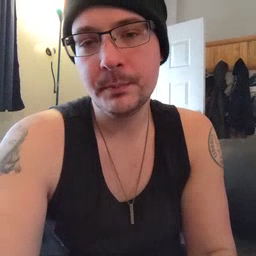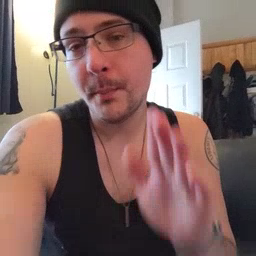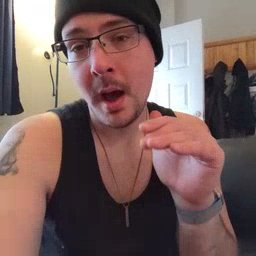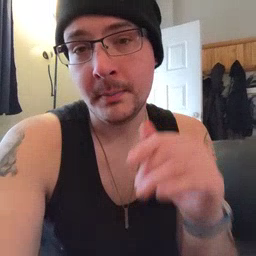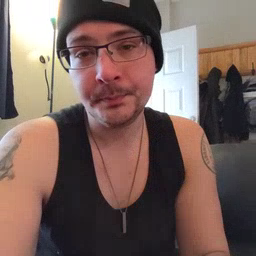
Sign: bye